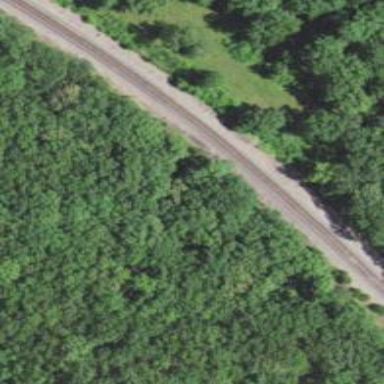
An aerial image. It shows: Railway track.